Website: bh-photo
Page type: gifting
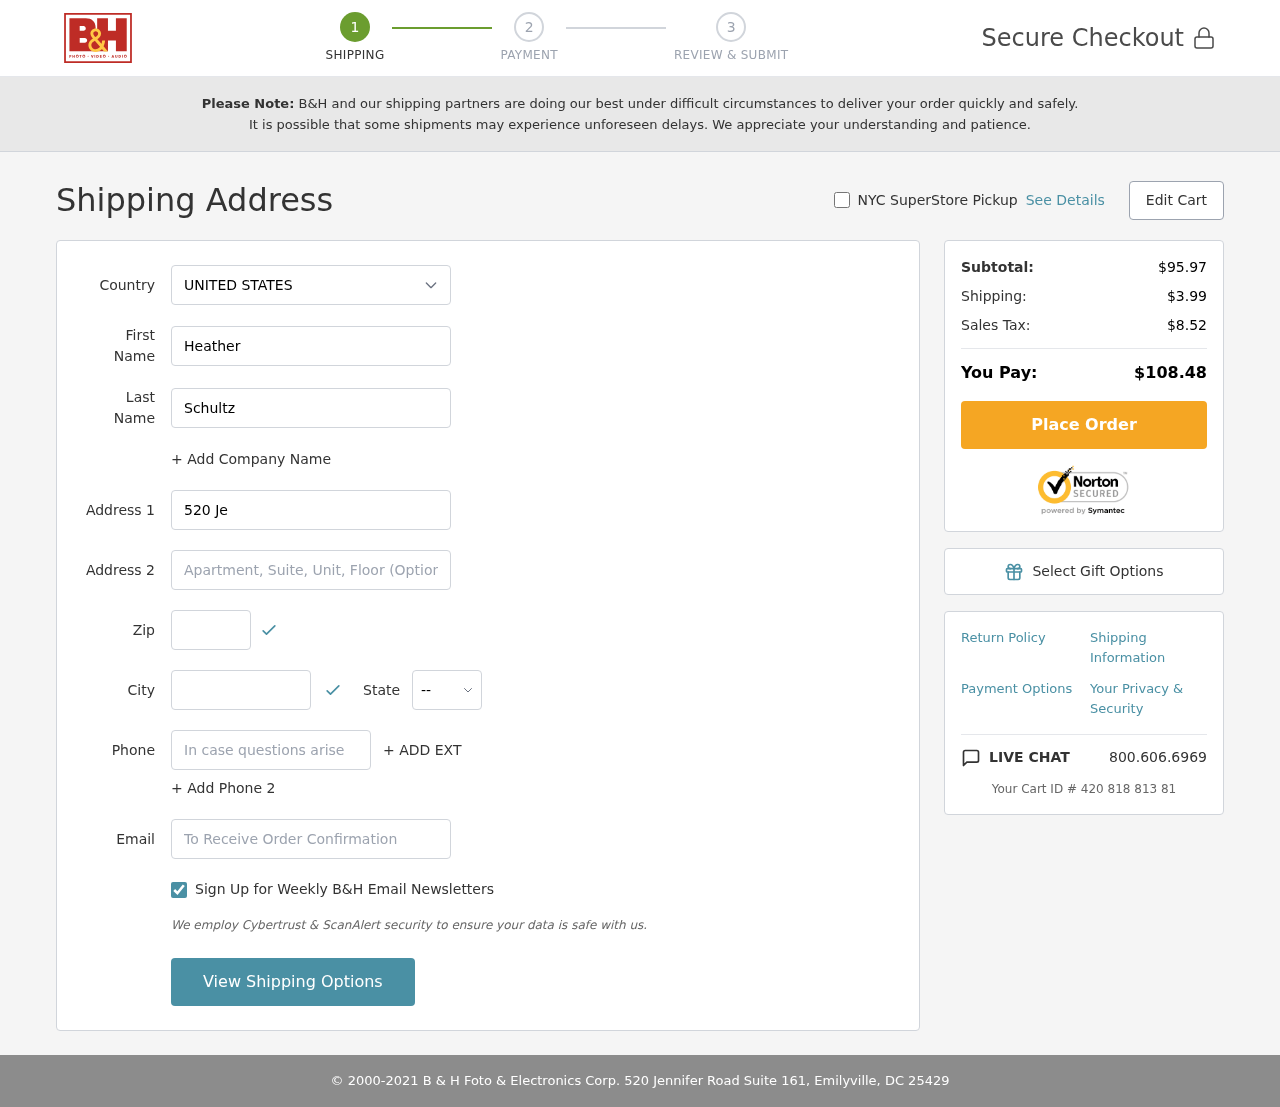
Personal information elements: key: PII_CITY
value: Emilyville
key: PII_COUNTRY
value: United States
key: PII_EMAIL
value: heatherschultz@gmail.com
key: PII_FIRSTNAME
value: Heather
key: PII_LASTNAME
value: Schultz
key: PII_PHONE
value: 2968349899
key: PII_POSTCODE
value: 25429
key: PII_STATE_ABBR
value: DC
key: PII_STREET
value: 520 Jennifer Road Suite 161
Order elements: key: ORDER_SUBTOTAL
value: $95.97
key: ORDER_SHIPPING_COST
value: $3.99
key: ORDER_TAX
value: $8.52
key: ORDER_TOTAL
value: $108.48
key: ORDER_ID
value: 420 818 813 81